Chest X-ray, PA view. Patient: 56 years old, sex M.
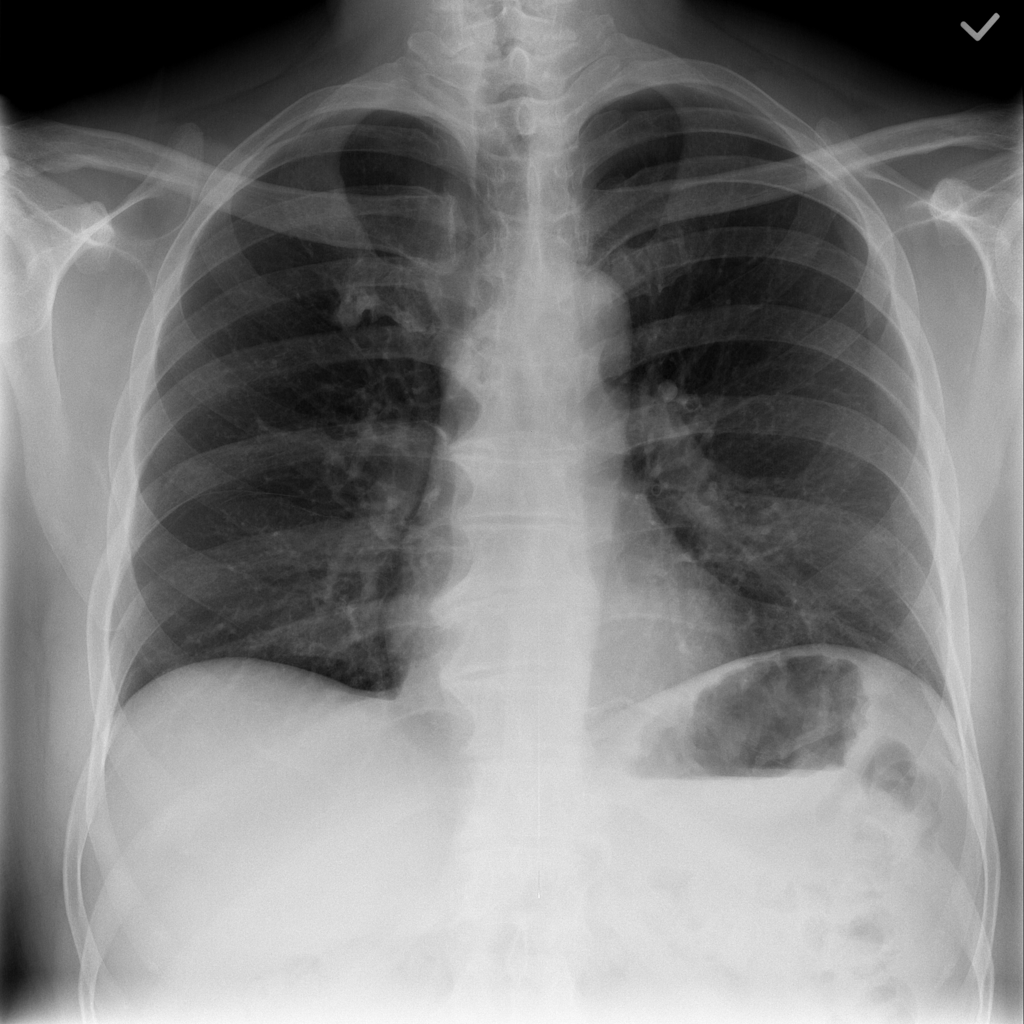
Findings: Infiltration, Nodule